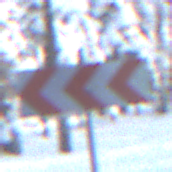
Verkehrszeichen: RichtungstafelnInKurvenGrossRechts
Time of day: MorningAfternoon
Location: Outdoor (Nature)
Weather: Clear
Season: Winter
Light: Natural